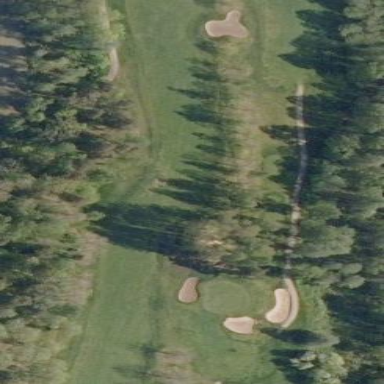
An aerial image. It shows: Rough area in golf course.